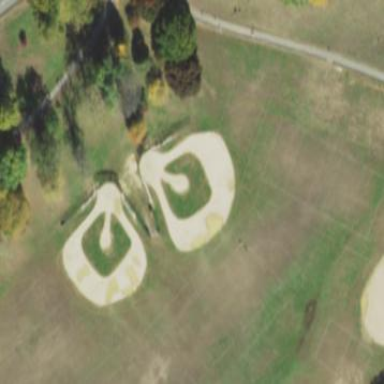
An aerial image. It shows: Baseball pitch with sandy surface for leisure and sports activities.